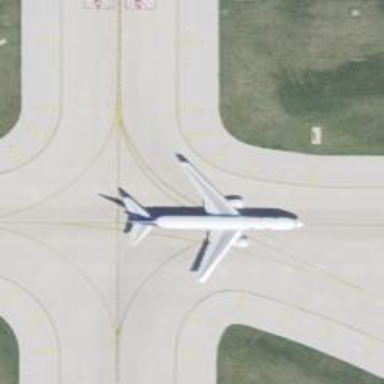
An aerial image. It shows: Image of taxiway at airport.